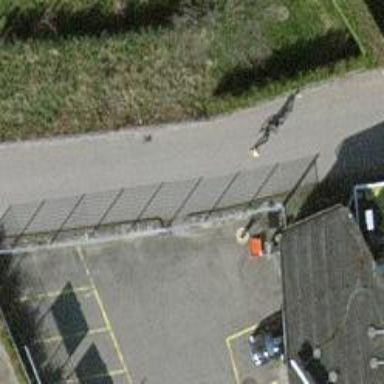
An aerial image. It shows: Fence with chain link type.